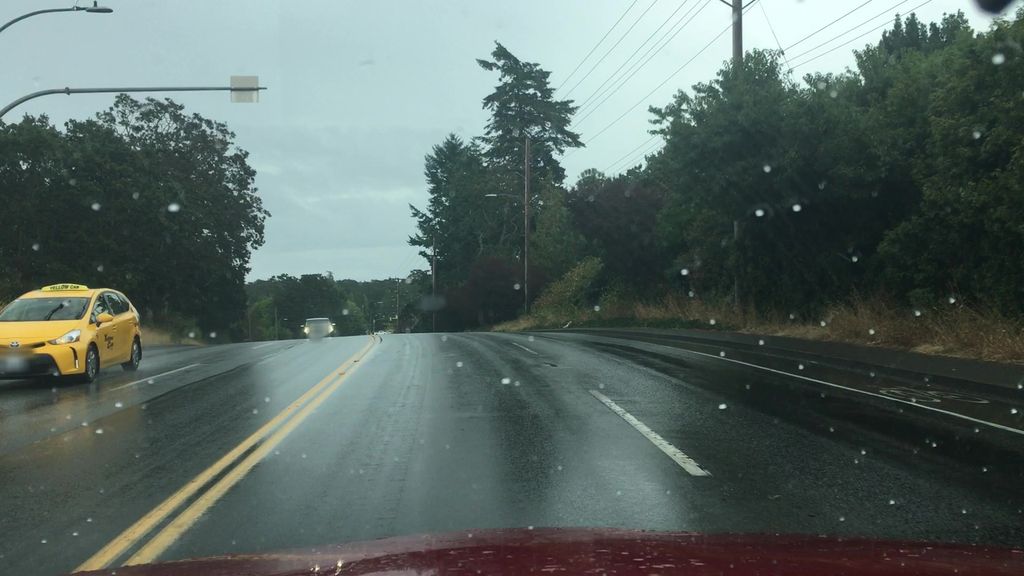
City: victoria